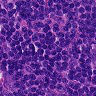
Metastatic tissue present: no